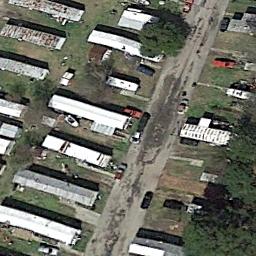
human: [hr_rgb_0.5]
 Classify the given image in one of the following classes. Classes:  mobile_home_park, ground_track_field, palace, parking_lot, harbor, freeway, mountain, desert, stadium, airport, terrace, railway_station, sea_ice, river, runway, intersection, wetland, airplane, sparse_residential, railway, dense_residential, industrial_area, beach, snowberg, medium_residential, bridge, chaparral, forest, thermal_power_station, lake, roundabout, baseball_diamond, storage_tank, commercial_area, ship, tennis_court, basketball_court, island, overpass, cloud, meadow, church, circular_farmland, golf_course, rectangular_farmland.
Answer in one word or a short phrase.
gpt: mobile_home_park